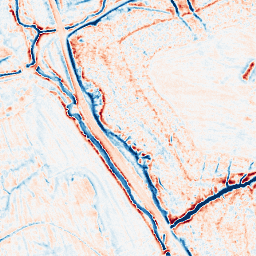
Category: edge_preserving
Decomposition family: anisotropic_diffusion
Decomposition parameters: iterations: 20
kappa: 100
gamma: 0.15
Upsampling method: sinc_hamming
Upsampling parameters: scale: 4
kernel_size: 8
Upsampling scale: 4